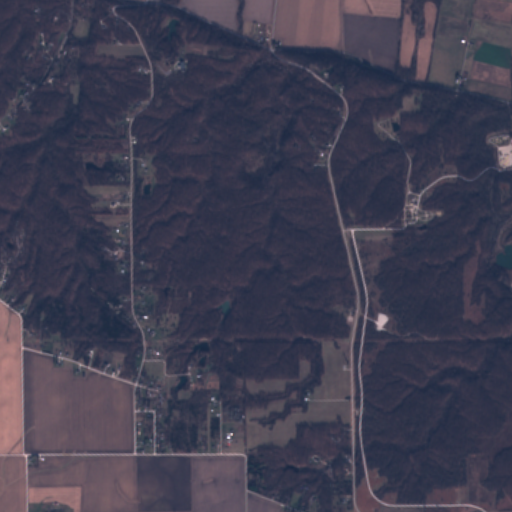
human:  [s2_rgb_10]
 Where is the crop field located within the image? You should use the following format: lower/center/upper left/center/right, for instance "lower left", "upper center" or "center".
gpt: The crop field is located in the upper left of the image.
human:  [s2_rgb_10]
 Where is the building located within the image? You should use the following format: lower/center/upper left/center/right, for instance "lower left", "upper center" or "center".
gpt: The building is located in the left of the image.
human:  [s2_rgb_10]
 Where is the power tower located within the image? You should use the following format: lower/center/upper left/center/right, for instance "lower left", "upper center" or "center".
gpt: There is no power tower in the image.